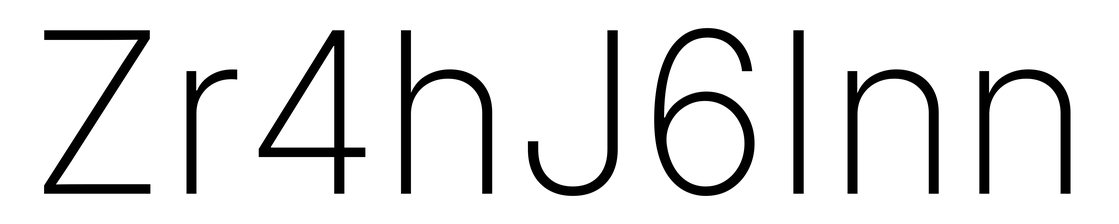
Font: Inter_ExtraLight